Question: ## Finite state machine
A deterministic finite state machine is a simple computation model, widely used as an introduction to automata theory in basic CS courses. It is a simple model, equivalent to regular expression, which determines of a certain input string is or . <URL>, A run of a finite state machine is composed of:
1. alphabet, a set of characters.
2. states, usually visualized as circles. One of the states must be the start state. Some of the states might be accepting, usually visualized as double circles.
3. transitions, usually visualized as directed arches between states, are directed links between states associated with an alphabet letter.
4. input string, a list of alphabet characters.
A on the machine begins at the starting state. Each letter of the input string is read; If there is a transition between the current state and another state which corresponds to the letter, the current state is changed to the new state. After the last letter was read, if the current state is an accepting state, the input string is accepted. If the last state was not an accepting state, or a letter had no corresponding arch from a state during the run, the input string is rejected.
Note: This short descruption is far from being a full, formal definition of a FSM; <URL> is a great introduction to the subject.
## Example
For example, the following machine tells if a binary number, read from left to right, has an even number of '0's:

1. The alphabet is the set {0,1}.
2. The states are S1 and S2.
3. The transitions are (S1, 0) -> S2, (S1, 1) -> S1, (S2, 0) -> S1 and (S2, 1) -> S2.
4. The input string is any binary number, including an empty string.
## The rules:
Implement a FSM in a language of your choice.
### Input
The FSM should accept the following input:
'''
<States> List of state, separated by space mark.
The first state in the list is the start state.
Accepting states begin with a capital letter.
<transitions> One or more lines.
Each line is a three-tuple:
origin state, letter, destination state)
<input word> Zero or more characters, followed by a newline.
'''
For example, the aforementioned machine with '<PHONE>' as an input string, would be written as:
'''
S1 s2
S1 0 s2
S1 1 S1
s2 0 S1
s2 1 s2
<PHONE>
'''
### Output
The FSM's run, written as '<State> <letter> -> <state>', followed by the final state. The output for the example input would be:
'''
S1 1 -> S1
S1 0 -> s2
s2 0 -> S1
S1 1 -> S1
S1 0 -> s2
s2 1 -> s2
s2 0 -> S1
ACCEPT
'''
For the empty input '''':
'''
S1
ACCEPT
'''
Following your comments, the 'S1' line (showing the first state) might be omitted, and the following output is also acceptable:
'''
ACCEPT
'''
For '101':
'''
S1 1 -> S1
S1 0 -> s2
s2 1 -> s2
REJECT
'''
For ''10X'':
'''
S1 1 -> S1
S1 0 -> s2
s2 X
REJECT
'''
### Prize
A 250 rep bounty will be given to the shortest solution.
## Reference implementation
A reference Python implementation is available <URL>. Note that output requirements have been relaxed for empty-string input.
# Addendum
## Output format
Following popular demand, the following output is also acceptable for empty input string:
'''
ACCEPT
'''
or
'''
REJECT
'''
Without the first state written in the previous line.
## State names
Valid state names are an English letter followed by any number of letters, '_' and digits, much like variable names, e.g. 'State1', 'state0', 'STATE_0'.
## Input format
Like most code golfs, you can assume your input is correct.
## Summary of answers:
- <URL>
The <URL> is #2. Currently, I can't get the sed solution to work:
'''
cat test.fsm | sed -r solution.sed
sed -r solution.sed test.fsm
'''
both gave me:
'''
sed: -e expression #1, char 12: unterminated 's' command
'''
so unless It there are clarifications the bounty goes to the ruby solution.
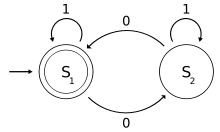
Answer: ## Ruby 1.9.2 - 178 190 182 177 153 161 158 154 145 characters
'''
h={}
o=s=p
$<.map{|l|o,b,c=l.split;h[[o,b]]=c;s||=o}
o.chars{|c|puts s+' '+c+((s=h[[s,c]])?' -> '+s :'')}rescue 0
puts s&&s<'['?:ACCEPT: :REJECT
'''
### Testing Script
'''
[
"S1 s2
S1 0 s2
S1 1 S1
s2 0 S1
s2 1 s2
<PHONE>",
"S1 s2
S1 0 s2
S1 1 S1
s2 0 S1
s2 1 s2
101",
"S1 s2
S1 0 s2
S1 1 S1
s2 0 S1
s2 1 s2
",
"S1 s2
S1 0 s2
S1 1 S1
s2 0 S1
s2 1 s2
10X"
].each do |b|
puts "------"
puts "Input:"
puts b
puts
puts "Output:"
puts 'echo "#{b}" | ruby fsm-golf.rb'
puts "------"
end
'''
### Outputs
All input starts with:
'''
S1 s2
S1 0 s2
S1 1 S1
s2 0 S1
s2 1 s2
'''
---
'''
Input: '<PHONE>'
Output:
S1 1 -> S1
S1 0 -> s2
s2 0 -> S1
S1 1 -> S1
S1 0 -> s2
s2 1 -> s2
s2 0 -> S1
ACCEPT
Input: '101'
Output:
S1 1 -> S1
S1 0 -> s2
s2 1 -> s2
REJECT
Input: 'X10'
Output:
S1 X
REJECT
Input: ''
Output:
ACCEPT
Input: '10X'
Output:
S1 1 -> S1
S1 0 -> s2
s2 X
REJECT
'''